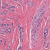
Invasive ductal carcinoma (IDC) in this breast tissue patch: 1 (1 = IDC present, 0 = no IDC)